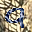
Label: 9